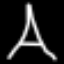
Label: The Eiffel Tower